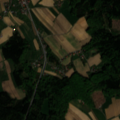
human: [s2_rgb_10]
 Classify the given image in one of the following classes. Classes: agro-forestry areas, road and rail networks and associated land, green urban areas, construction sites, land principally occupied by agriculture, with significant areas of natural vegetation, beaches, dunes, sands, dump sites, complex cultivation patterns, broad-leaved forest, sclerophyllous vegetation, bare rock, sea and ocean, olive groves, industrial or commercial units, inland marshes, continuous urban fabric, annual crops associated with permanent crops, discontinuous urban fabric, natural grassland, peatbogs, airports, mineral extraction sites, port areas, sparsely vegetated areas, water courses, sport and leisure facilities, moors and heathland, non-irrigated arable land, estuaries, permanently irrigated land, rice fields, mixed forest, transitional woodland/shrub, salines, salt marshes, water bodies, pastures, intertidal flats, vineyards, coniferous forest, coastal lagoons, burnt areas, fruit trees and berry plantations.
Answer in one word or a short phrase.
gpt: complex cultivation patterns, broad-leaved forest, mixed forest